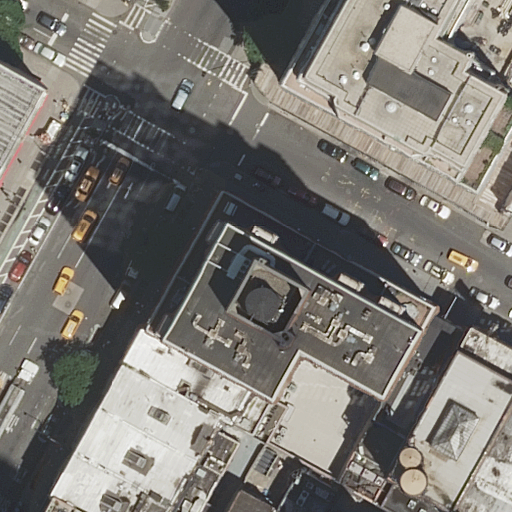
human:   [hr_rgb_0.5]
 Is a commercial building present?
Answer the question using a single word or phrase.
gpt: no

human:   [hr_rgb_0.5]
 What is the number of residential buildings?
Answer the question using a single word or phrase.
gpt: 12

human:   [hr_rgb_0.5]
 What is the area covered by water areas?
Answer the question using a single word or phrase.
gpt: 0m2

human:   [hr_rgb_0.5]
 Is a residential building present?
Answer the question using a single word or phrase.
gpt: yes

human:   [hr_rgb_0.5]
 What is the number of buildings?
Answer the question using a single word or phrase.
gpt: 13

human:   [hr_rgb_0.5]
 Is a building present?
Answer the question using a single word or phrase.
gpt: yes

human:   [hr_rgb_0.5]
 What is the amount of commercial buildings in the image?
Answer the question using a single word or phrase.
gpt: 0

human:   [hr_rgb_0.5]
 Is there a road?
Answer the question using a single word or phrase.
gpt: yes

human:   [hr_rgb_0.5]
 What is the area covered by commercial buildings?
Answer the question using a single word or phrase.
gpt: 0m2

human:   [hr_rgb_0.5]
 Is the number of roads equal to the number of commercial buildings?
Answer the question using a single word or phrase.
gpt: no

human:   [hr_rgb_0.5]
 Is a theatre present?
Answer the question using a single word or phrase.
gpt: yes

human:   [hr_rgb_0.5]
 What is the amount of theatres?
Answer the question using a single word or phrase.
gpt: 1

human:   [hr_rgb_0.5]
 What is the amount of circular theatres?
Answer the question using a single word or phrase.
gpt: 0

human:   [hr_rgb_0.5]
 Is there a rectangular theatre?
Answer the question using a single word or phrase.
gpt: yes

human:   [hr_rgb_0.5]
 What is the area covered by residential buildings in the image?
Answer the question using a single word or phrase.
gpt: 7330m2

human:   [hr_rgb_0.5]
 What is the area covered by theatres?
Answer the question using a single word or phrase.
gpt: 418m2

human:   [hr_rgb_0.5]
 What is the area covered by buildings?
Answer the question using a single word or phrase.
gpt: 7748m2

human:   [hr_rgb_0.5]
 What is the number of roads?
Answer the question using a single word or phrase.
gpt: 3

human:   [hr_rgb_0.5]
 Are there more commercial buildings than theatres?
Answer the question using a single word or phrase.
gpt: no

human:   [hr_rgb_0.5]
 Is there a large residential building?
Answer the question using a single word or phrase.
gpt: yes

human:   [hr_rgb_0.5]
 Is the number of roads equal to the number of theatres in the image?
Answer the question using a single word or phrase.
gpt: no

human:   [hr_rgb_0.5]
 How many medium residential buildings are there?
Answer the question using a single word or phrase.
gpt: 9

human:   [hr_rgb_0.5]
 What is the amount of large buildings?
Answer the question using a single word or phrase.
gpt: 2

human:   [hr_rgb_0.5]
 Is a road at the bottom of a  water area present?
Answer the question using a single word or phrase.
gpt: no

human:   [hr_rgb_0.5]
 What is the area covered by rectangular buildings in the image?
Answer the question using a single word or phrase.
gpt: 1026m2

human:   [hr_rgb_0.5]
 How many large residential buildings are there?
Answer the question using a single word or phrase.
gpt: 2

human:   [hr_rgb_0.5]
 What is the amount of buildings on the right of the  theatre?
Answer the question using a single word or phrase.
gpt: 0

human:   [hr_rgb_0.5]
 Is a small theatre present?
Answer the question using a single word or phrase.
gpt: no

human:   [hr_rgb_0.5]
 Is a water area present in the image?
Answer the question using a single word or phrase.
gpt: no

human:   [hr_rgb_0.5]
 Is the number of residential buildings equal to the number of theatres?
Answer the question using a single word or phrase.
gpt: no

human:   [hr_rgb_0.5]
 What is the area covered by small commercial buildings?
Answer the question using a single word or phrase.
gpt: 0m2

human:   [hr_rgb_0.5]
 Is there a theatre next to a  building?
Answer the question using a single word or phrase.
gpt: yes

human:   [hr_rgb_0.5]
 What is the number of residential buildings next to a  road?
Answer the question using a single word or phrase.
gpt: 12

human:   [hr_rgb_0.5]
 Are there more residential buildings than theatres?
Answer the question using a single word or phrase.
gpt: yes

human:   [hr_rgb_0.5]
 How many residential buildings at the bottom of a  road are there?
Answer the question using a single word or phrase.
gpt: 9

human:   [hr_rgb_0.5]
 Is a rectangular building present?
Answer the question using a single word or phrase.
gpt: yes

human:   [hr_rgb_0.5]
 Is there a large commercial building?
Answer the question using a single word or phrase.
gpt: no

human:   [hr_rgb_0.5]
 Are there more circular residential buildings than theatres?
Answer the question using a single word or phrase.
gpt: no

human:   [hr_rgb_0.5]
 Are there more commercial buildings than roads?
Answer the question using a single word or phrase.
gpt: no

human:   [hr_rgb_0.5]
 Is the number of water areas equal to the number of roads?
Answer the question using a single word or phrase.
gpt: no

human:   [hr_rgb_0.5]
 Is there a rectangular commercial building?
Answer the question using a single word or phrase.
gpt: no

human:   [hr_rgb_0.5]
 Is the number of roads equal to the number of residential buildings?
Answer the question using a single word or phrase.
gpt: no

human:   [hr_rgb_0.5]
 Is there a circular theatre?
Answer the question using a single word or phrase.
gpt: no

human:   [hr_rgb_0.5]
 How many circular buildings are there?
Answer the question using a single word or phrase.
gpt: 0

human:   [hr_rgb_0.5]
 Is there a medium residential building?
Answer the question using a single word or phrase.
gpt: yes

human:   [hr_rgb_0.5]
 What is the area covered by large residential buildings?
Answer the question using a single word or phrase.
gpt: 4763m2

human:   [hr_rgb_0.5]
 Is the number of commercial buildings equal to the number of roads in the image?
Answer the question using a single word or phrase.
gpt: no

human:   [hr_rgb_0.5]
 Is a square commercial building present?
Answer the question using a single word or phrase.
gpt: no

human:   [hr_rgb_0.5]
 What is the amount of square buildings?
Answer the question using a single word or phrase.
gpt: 0

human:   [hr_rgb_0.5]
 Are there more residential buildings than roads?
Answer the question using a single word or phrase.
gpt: yes

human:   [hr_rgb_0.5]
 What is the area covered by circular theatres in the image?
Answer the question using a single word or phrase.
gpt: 0m2

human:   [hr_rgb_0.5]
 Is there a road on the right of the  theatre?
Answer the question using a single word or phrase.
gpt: no

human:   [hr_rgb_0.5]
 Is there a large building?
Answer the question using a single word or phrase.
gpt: yes

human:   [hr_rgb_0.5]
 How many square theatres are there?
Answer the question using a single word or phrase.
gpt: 0

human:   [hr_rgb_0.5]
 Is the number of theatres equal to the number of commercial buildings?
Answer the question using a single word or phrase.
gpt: no

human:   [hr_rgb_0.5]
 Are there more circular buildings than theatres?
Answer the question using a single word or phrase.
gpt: no

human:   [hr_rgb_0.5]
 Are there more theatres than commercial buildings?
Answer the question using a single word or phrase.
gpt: yes

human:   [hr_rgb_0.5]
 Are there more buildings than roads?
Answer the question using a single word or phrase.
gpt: yes

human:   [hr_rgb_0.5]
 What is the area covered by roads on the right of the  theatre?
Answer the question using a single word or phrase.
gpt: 0m2

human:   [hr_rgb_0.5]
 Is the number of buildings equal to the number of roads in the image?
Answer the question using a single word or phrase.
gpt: no

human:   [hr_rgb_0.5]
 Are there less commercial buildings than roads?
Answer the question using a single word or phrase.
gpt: yes

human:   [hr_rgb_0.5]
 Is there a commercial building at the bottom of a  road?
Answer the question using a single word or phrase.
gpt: no

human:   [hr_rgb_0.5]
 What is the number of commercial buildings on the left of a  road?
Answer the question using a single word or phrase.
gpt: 0

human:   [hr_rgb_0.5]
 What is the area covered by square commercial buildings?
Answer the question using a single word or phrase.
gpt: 0m2